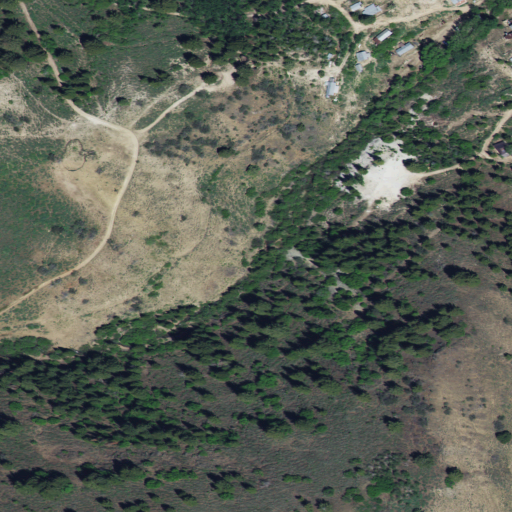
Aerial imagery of valley in Idaho named Long Gulch containing evergreen forest, shrub, and open development